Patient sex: F
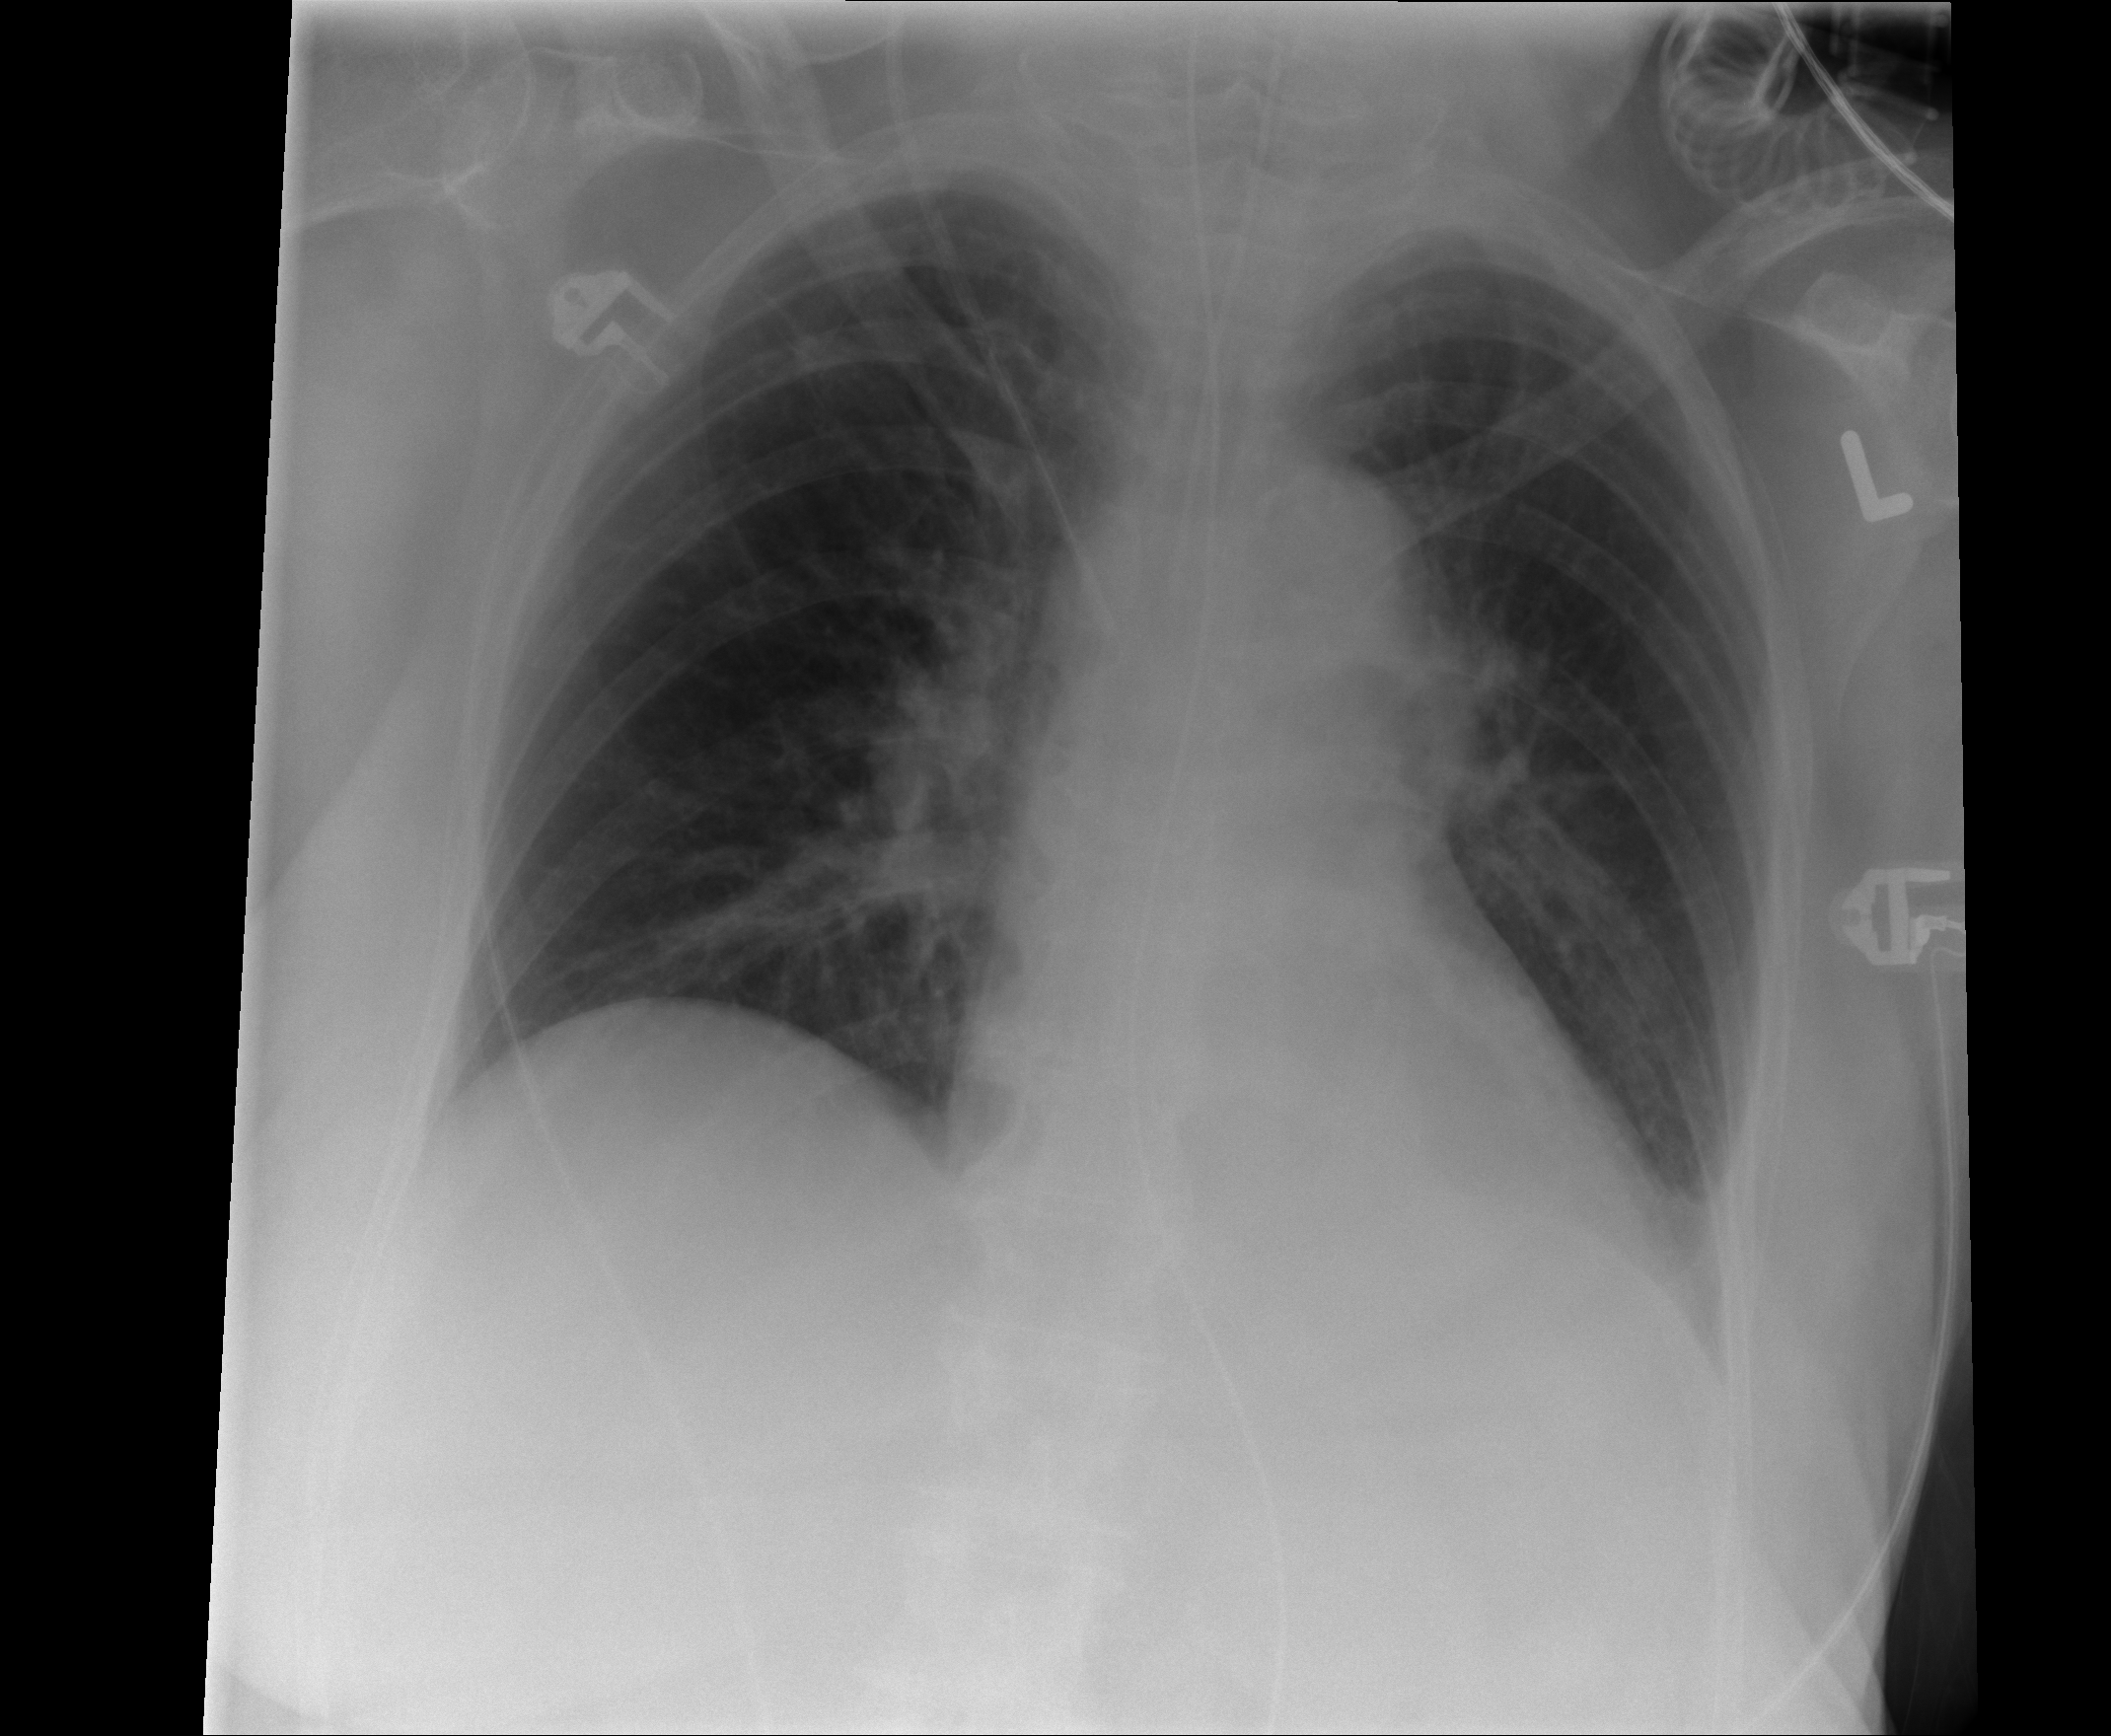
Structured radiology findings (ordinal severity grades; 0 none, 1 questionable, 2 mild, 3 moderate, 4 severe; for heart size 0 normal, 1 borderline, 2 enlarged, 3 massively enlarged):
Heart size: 0
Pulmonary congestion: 0
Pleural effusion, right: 0
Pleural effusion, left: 2
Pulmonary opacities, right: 0
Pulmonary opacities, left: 0
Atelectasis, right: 2
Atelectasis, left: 2